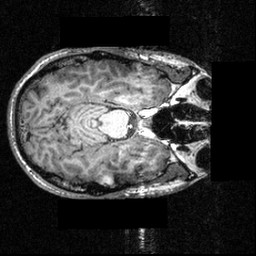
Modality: T1w
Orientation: axial
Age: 27
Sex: male
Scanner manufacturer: siemens
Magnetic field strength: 3.951 T
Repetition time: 1.5 s
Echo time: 0.00335 s